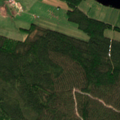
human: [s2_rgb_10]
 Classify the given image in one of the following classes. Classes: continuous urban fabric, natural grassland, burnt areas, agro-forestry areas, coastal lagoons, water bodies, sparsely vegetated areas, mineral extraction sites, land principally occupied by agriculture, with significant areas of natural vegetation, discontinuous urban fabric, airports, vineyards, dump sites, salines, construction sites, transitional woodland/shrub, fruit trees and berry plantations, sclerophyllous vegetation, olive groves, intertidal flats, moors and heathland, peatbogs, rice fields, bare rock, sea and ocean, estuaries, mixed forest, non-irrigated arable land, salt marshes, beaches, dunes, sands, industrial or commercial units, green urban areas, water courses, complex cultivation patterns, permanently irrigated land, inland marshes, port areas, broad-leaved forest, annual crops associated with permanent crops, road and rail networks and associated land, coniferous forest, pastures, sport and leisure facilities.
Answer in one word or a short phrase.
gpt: non-irrigated arable land, land principally occupied by agriculture, with significant areas of natural vegetation, coniferous forest, water bodies